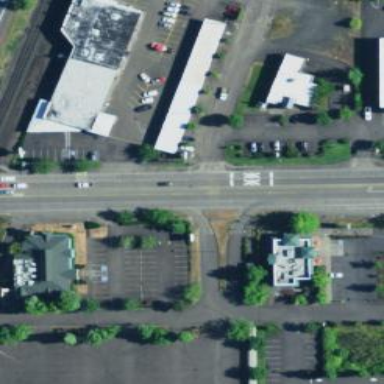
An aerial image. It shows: Commercial area with car repair shop.